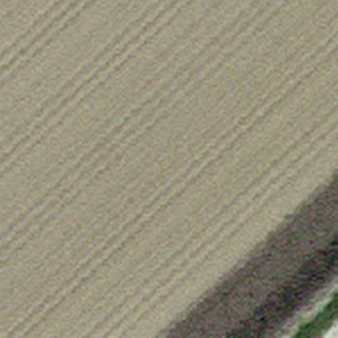
Label: other